【题型】证明题　【知识点】立体几何　【难度】easy
如图，$AB$是圆柱的底面直径，$AB=2$，$PA$是圆柱的母线且$PA=2$，点$C$是圆柱底面圆周上的点.

1)求圆柱的表面积；

(2)证明：平面$PBC \perp$平面$PAC$；

(3)若$AC=1$，$D$是$PB$的中点，点$E$在线段$PA$上，求$CE+ED$的最小值.
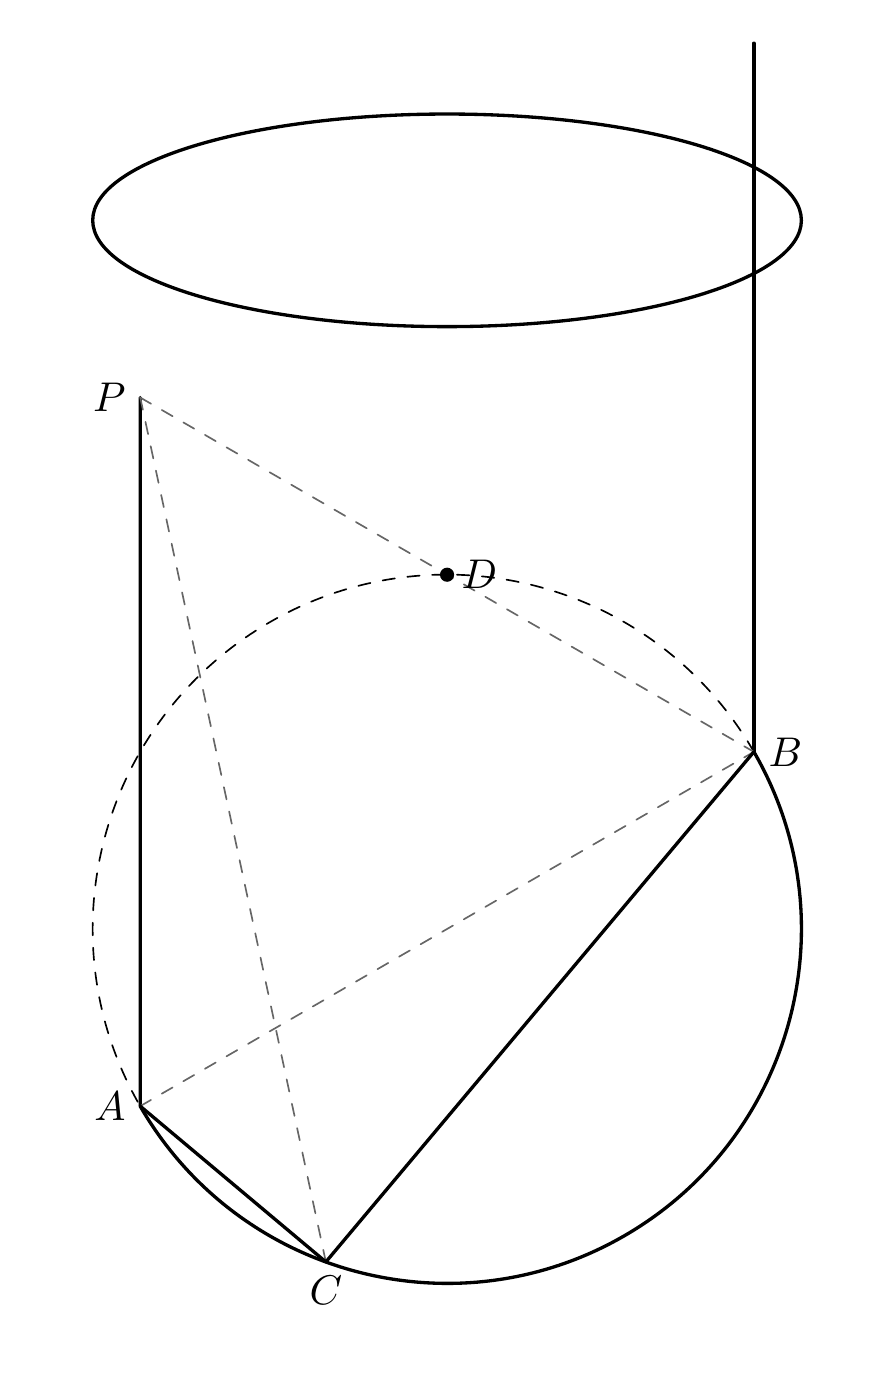
【解答】
【答案】(1)$6\pi$

(2)证明见解析

(3)$\sqrt{5}$

【知识点】圆柱表面积的有关计算、证明面面垂直、几何图形中的计算

【分析】（1）根据圆柱求表面积公式即可求解.

（2）先证$BC \perp$平面$PAC$，再利用面面垂直的判定定理判定即可.

（3）先分析得将$\triangle PAC$绕着$PA$旋转到$PC'$，使其与$PAB$共面，且$C'$在$AB$的反向延长线上，当$D$，$E$，$C'$三点共线时，$CE+ED$的最小值为$C'D$，通过解三角形求$C'D$即可.

【详解】（1）根据题意，圆柱的底面半径$r=\frac{AB}{2}=1$，圆柱的高$h=PA=2$，
圆柱的上下底面积和为$2S_{\text{底}}=2\pi r^2=2\pi$，圆柱的侧面积为$S_{\text{侧}}=2\pi r \cdot h=4\pi$，
所以圆柱的表面积为$S=2S_{\text{底}}+S_{\text{侧}}=6\pi$

（2）由题意可知，$PA \perp$底面$ABC$，$BC \subset$底面$ABC$，则$PA \perp BC$，
由直径所对的圆周角为直角，可得$BC \perp AC$，
又$PA \cap AC = A$，$PA \subset$平面$PAC$，$AC \subset$平面$PAC$，
所以$BC \perp$平面$PAC$，又因为$BC \subset$平面$PBC$，
所以平面$PBC \perp$平面$PAC$

（3）

将$\triangle PAC$绕着$PA$旋转到$PC'$，使其与$PAB$共面，
且$C'$在$AB$的反向延长线上，当$D$，$E$，$C'$三点共线时，
$CE+ED$的最小值为$C'D$，

因为$PA=2$，$AB=2$，$PA \perp AB$，$PB=\sqrt{PA^2+AB^2}=2\sqrt{2}$，
$\tan\angle PBA=\frac{PA}{AB}=\frac{2}{2}=1$，所以$\angle PBA=\frac{\pi}{4}$，$BD=\frac{1}{2}BP=\sqrt{2}$，$BC'=BA+AC=2+1=3$，所以在三角形$C'BD$中，

由余弦定理可得$C'D=\sqrt{3^2+(\sqrt{2})^2 - 2\times3\times\sqrt{2}\times\frac{\sqrt{2}}{2}}=\sqrt{5}$，

所以$CE+ED$的最小值为$\sqrt{5}$.
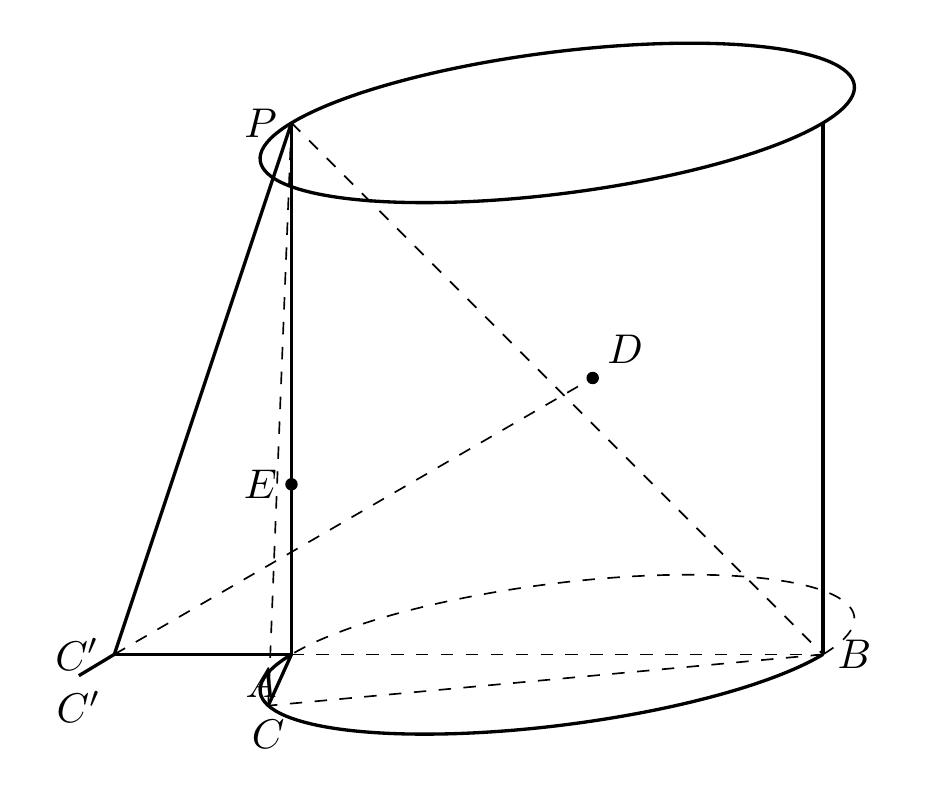